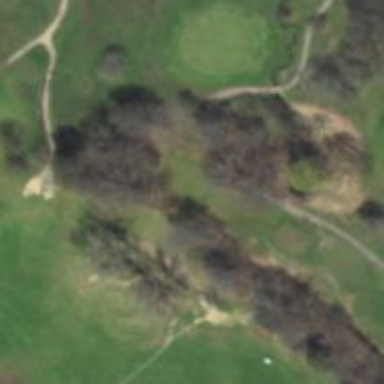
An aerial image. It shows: Grassy area designated as golf tee.